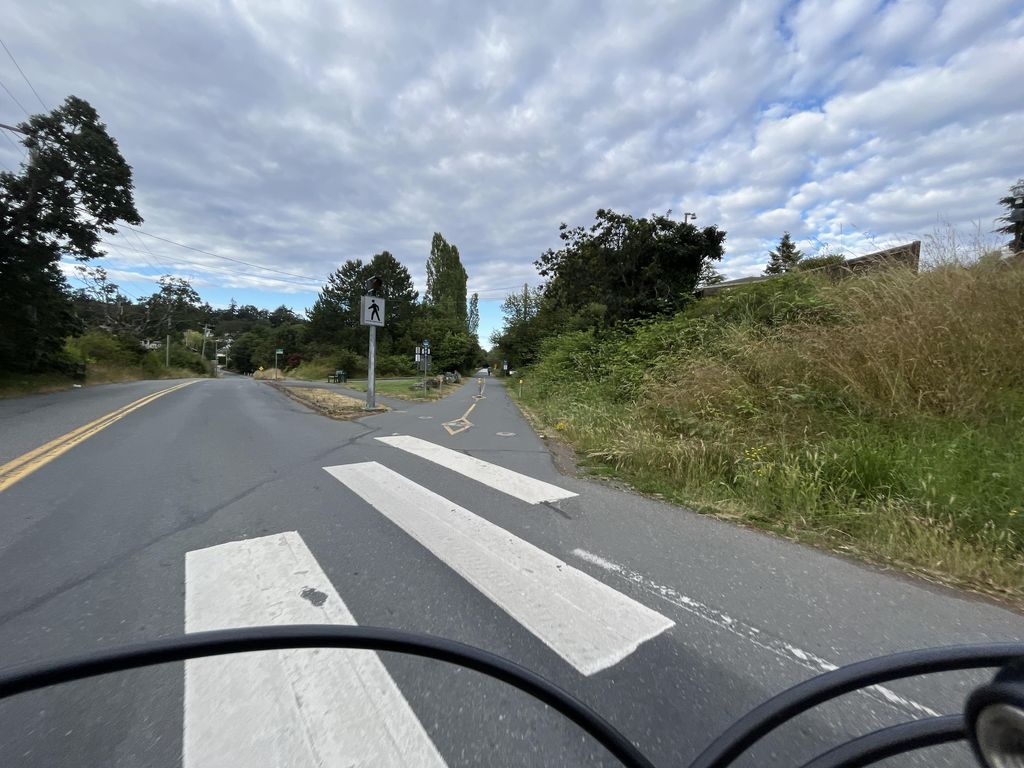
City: victoria